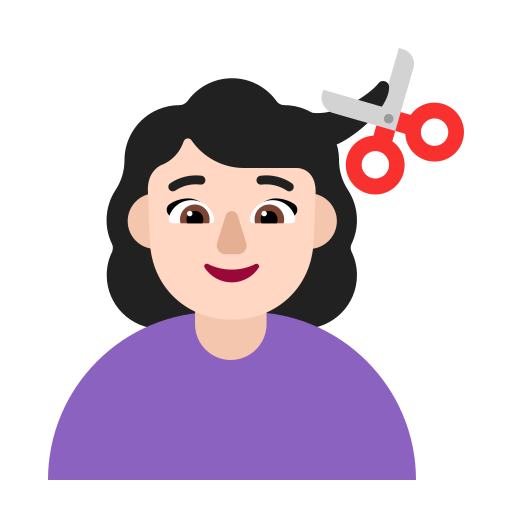
woman getting haircut flat light